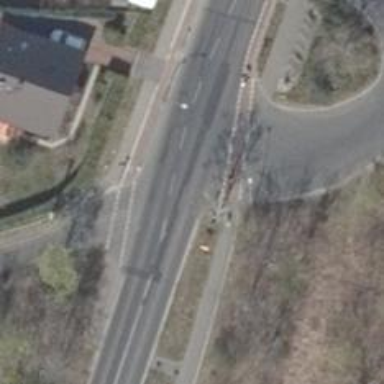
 and there is cycle track on the left side."